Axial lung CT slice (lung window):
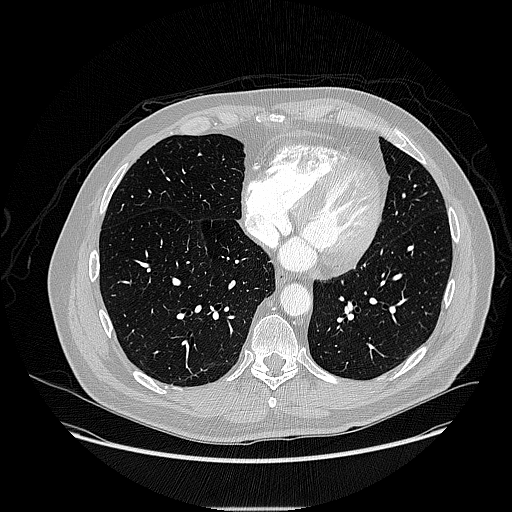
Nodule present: no